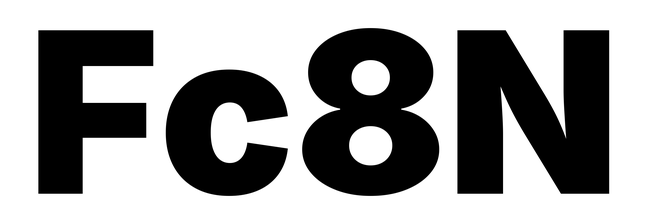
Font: Inter_Black